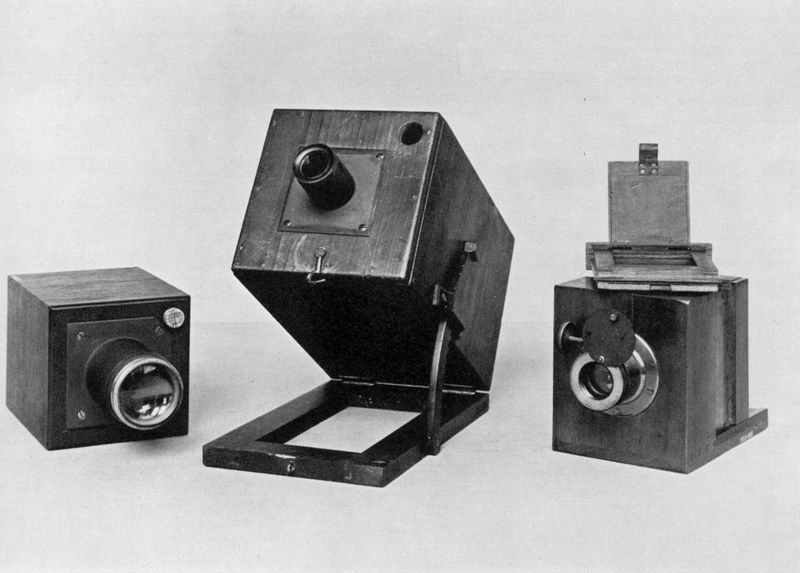
Titel: Apparate, die Talbot benutzte
Künstler: William Henry Fox Talbot
Schlagwörter: weiß, glas, grau, hintergrund, holz, schwarz, alt, alte, sehen, bild, spiegel, drei, bilder, papier, foto, fotografie, photographie, maschine, belichtung, fuss, eckig, technik, schwarz weiss, loch, kiste, kasten, photo, klappe, fotographie, gehäuse, standfuß, schrauben, blende, archiv, linse, photos, camera obscura, aparat, apparat, optik, fotoapparat, kamera, anfänge, objektiv, lochkamera, photokamera, apparate, linsen, okkular, photoapparate, spiegelreflex, 19. jahrhundert, balgenkamera, polaroid, holzkamera, augeklappt, fotoaparat, schnappschus, fotoapparad